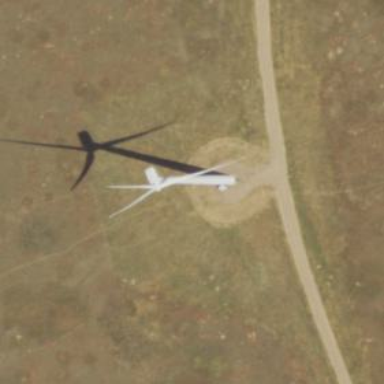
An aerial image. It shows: Wind generator in the form of horizontal axis wind turbine.